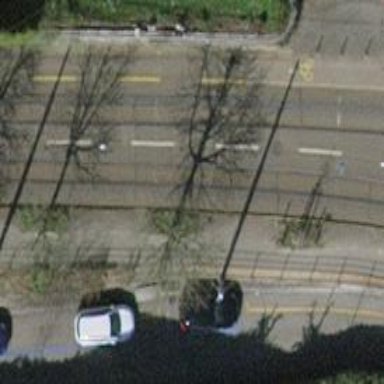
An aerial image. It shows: Asphalt cycleway.